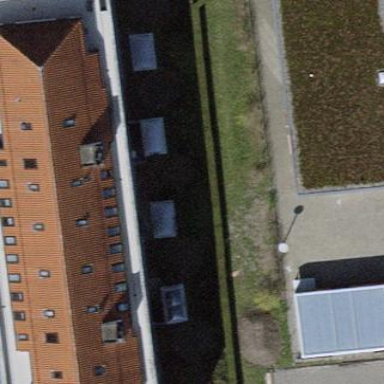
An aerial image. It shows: Building with hipped roof.